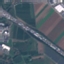
Land use / land cover class: Highway